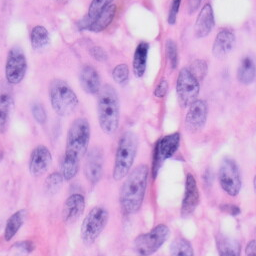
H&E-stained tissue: Skin